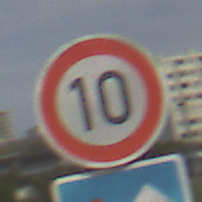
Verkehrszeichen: Geschwindigkeit10
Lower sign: VorrangVorGegenverkehr
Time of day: MorningAfternoon
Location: Outdoor (Suburban)
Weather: PartlyCloudy
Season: NotSpecified
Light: Natural